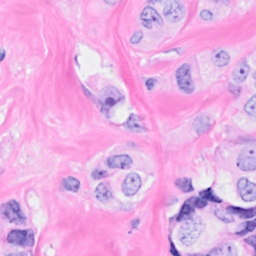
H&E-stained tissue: Breast